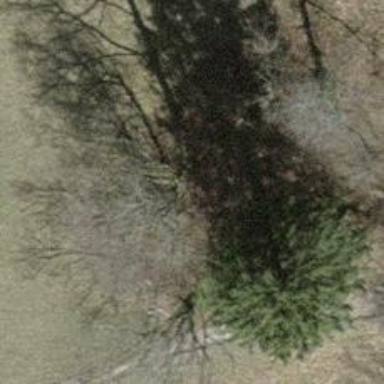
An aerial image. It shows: Urban area featuring tree as natural element.